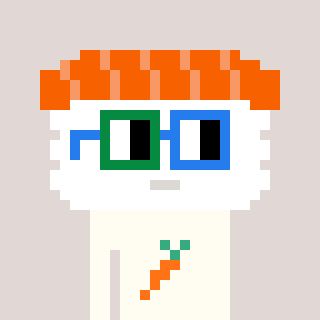
a pixel art character with square green and blue glasses, a nigiri-shaped head and a grayscale-colored body on a warm background